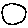
Label: circle